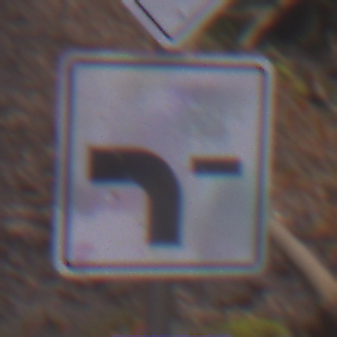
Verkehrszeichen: VerlaufVorfahrtsstrasse6
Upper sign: Vorfahrtsstrasse
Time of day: Midday
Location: Outdoor (Nature)
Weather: Overcast
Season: Autumn
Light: Natural